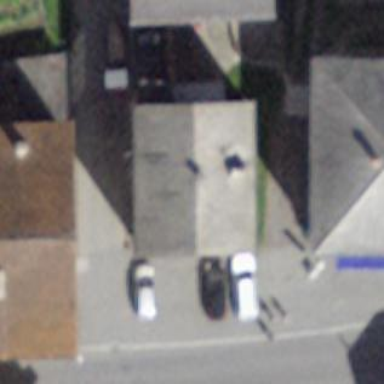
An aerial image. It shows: Simple and straightforward house.